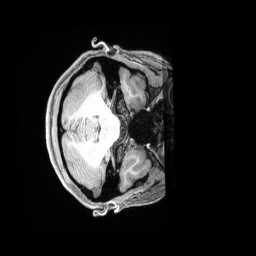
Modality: T1w
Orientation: axial
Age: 36
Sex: female
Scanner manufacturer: siemens
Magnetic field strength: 3 T
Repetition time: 2.4 s
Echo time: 0.00228 s